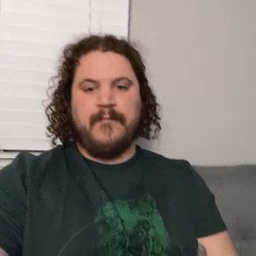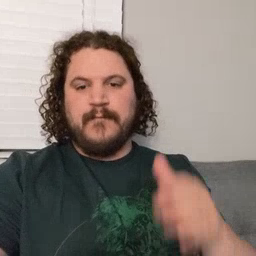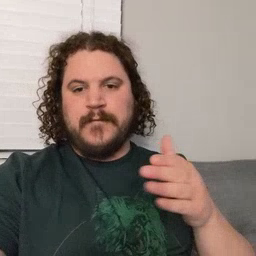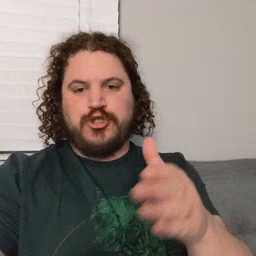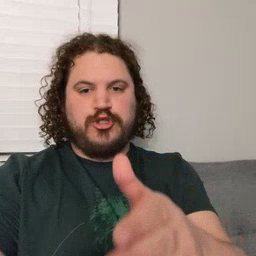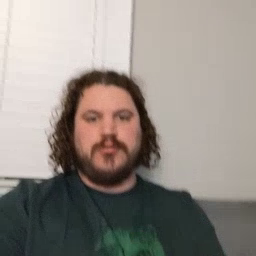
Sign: fish